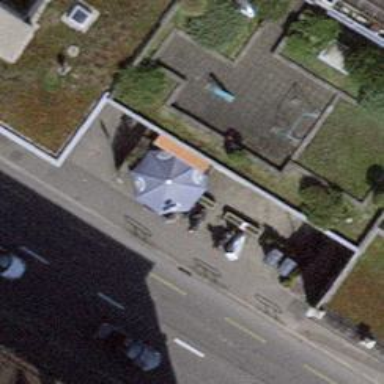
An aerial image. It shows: Outdoor seating area for leisure.